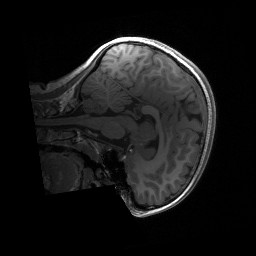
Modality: T1w
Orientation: sagittal
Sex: female
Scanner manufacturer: siemens
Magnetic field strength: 3 T
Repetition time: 1.9 s
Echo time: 0.00243 s